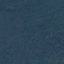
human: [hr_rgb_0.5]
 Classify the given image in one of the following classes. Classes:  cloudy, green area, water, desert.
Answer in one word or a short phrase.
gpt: green area